Question: What I'm doing is creating an internal app that allows users to upload CSV files and then stores each file in a new table that certain queries will be run against to do data calculations. So, I'm building a system where tables are created dynamically as files are uploaded and then can be referenced with a key for the next 60 days to avoid having to re-upload files. Rather than create dynamic models, which I did look into, I figured the easiest way would be to create a class that just executed the exact SQL I needed for the specific queries and returned the information.
My issue at the moment is that I can't get the create_table syntax to work correctly and it keeps throwing an error. I think I'm just having an issue understanding how it's setting the parameters correctly. I'm also connecting to Microsoft SQL Server. So here's my exception page:

And here's the couple snippets of script:
table.py:
'''
from django.db import connection
import sys
def create_table(table_name):
print("Table name is: "+str(table_name))
t_name = table_name
if not table_exists(table_name):
with connection.cursor() as c:
c.execute("CREATE TABLE %s (RecordID int PRIMARY KEY NOT NULL IDENTITY(1,1), Email varchar(255), Mailbox varchar(255), Domain varchar(255), Match_Type varchar(50), Correction varchar(255))",[t_name])
return True
else:
print("Table Already Exists: "+table_name)
return False
'''
processor.py:
'''
from DataStorage.models import RecordList, RecordData
from DataStorage.table import table_exists, create_table
import string, random
def handle_uploaded_file(f,cust_name=None,):
#Check if our file exists already and is complete
if RecordList.objects.filter(file_name=f.name).exists():
item = RecordList.objects.get(file_name=f.name)
if table_exists(item.table_name):
return None
else:
create_table(item.table_name)
else:
with open('files/'+f.name, 'wb') as destination:
for chunk in f.chunks():
destination.write(chunk);
guid = generate_guid(12)
record = RecordList(record_ID=guid,customer_name=cust_name,file_name=f.name,table_name=get_tablename(f.name))
record.save()
create_table(record.table_name)
return guid
'''
I've looked all over Stack Overflow and read the documentation here: <URL>, but couldn't figure out why I'm getting this error.
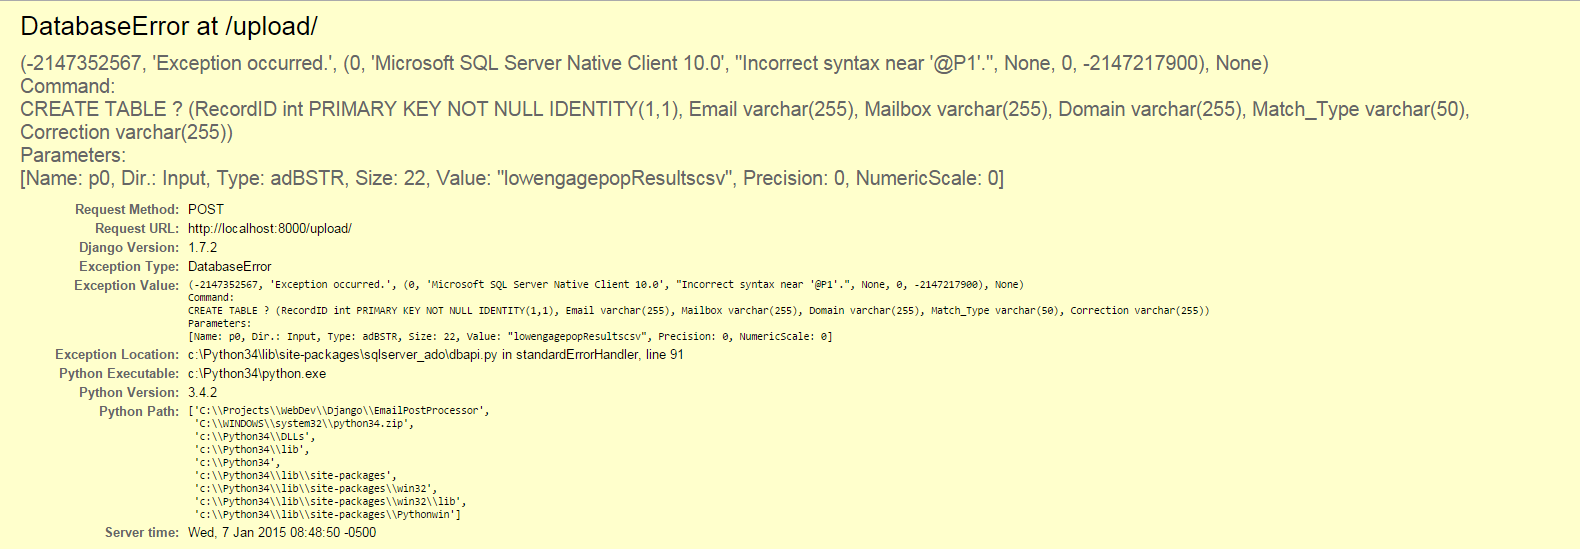
Answer: The table name in 'CREATE TABLE' should not be quoted. This also means it can't be passed as a parameter (in a prepared statement in your case).
You'll need to use regular string interpolation for it:
'''
c.execute("CREATE TABLE %s (<snip>)" % t_name)
'''
. 't_name' must be properly sanitized (and ).